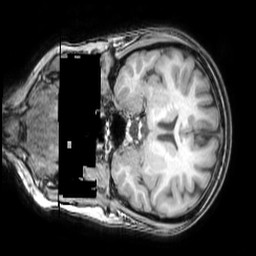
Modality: T1w
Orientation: coronal
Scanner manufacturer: philips
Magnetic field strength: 3 T
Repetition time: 0.008082 s
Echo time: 0.0037 s